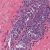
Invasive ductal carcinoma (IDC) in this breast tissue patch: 0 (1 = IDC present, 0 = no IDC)